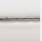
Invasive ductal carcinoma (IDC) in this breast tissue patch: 0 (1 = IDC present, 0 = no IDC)